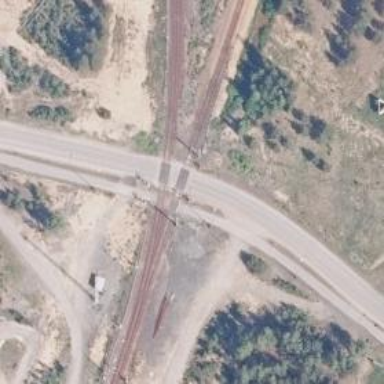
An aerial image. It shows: Crossing for the railway.